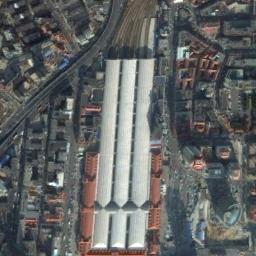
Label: railway_station